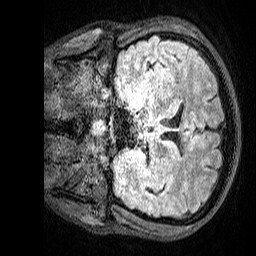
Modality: FLAIR
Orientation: coronal
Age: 22
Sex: female
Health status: healthy
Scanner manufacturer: siemens
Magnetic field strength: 3 T
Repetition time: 5 s
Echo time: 0.388 s